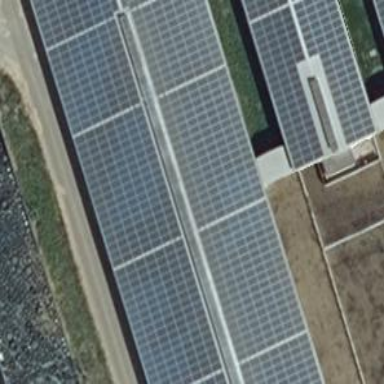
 generating electricity through photovoltaic methods."